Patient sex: M
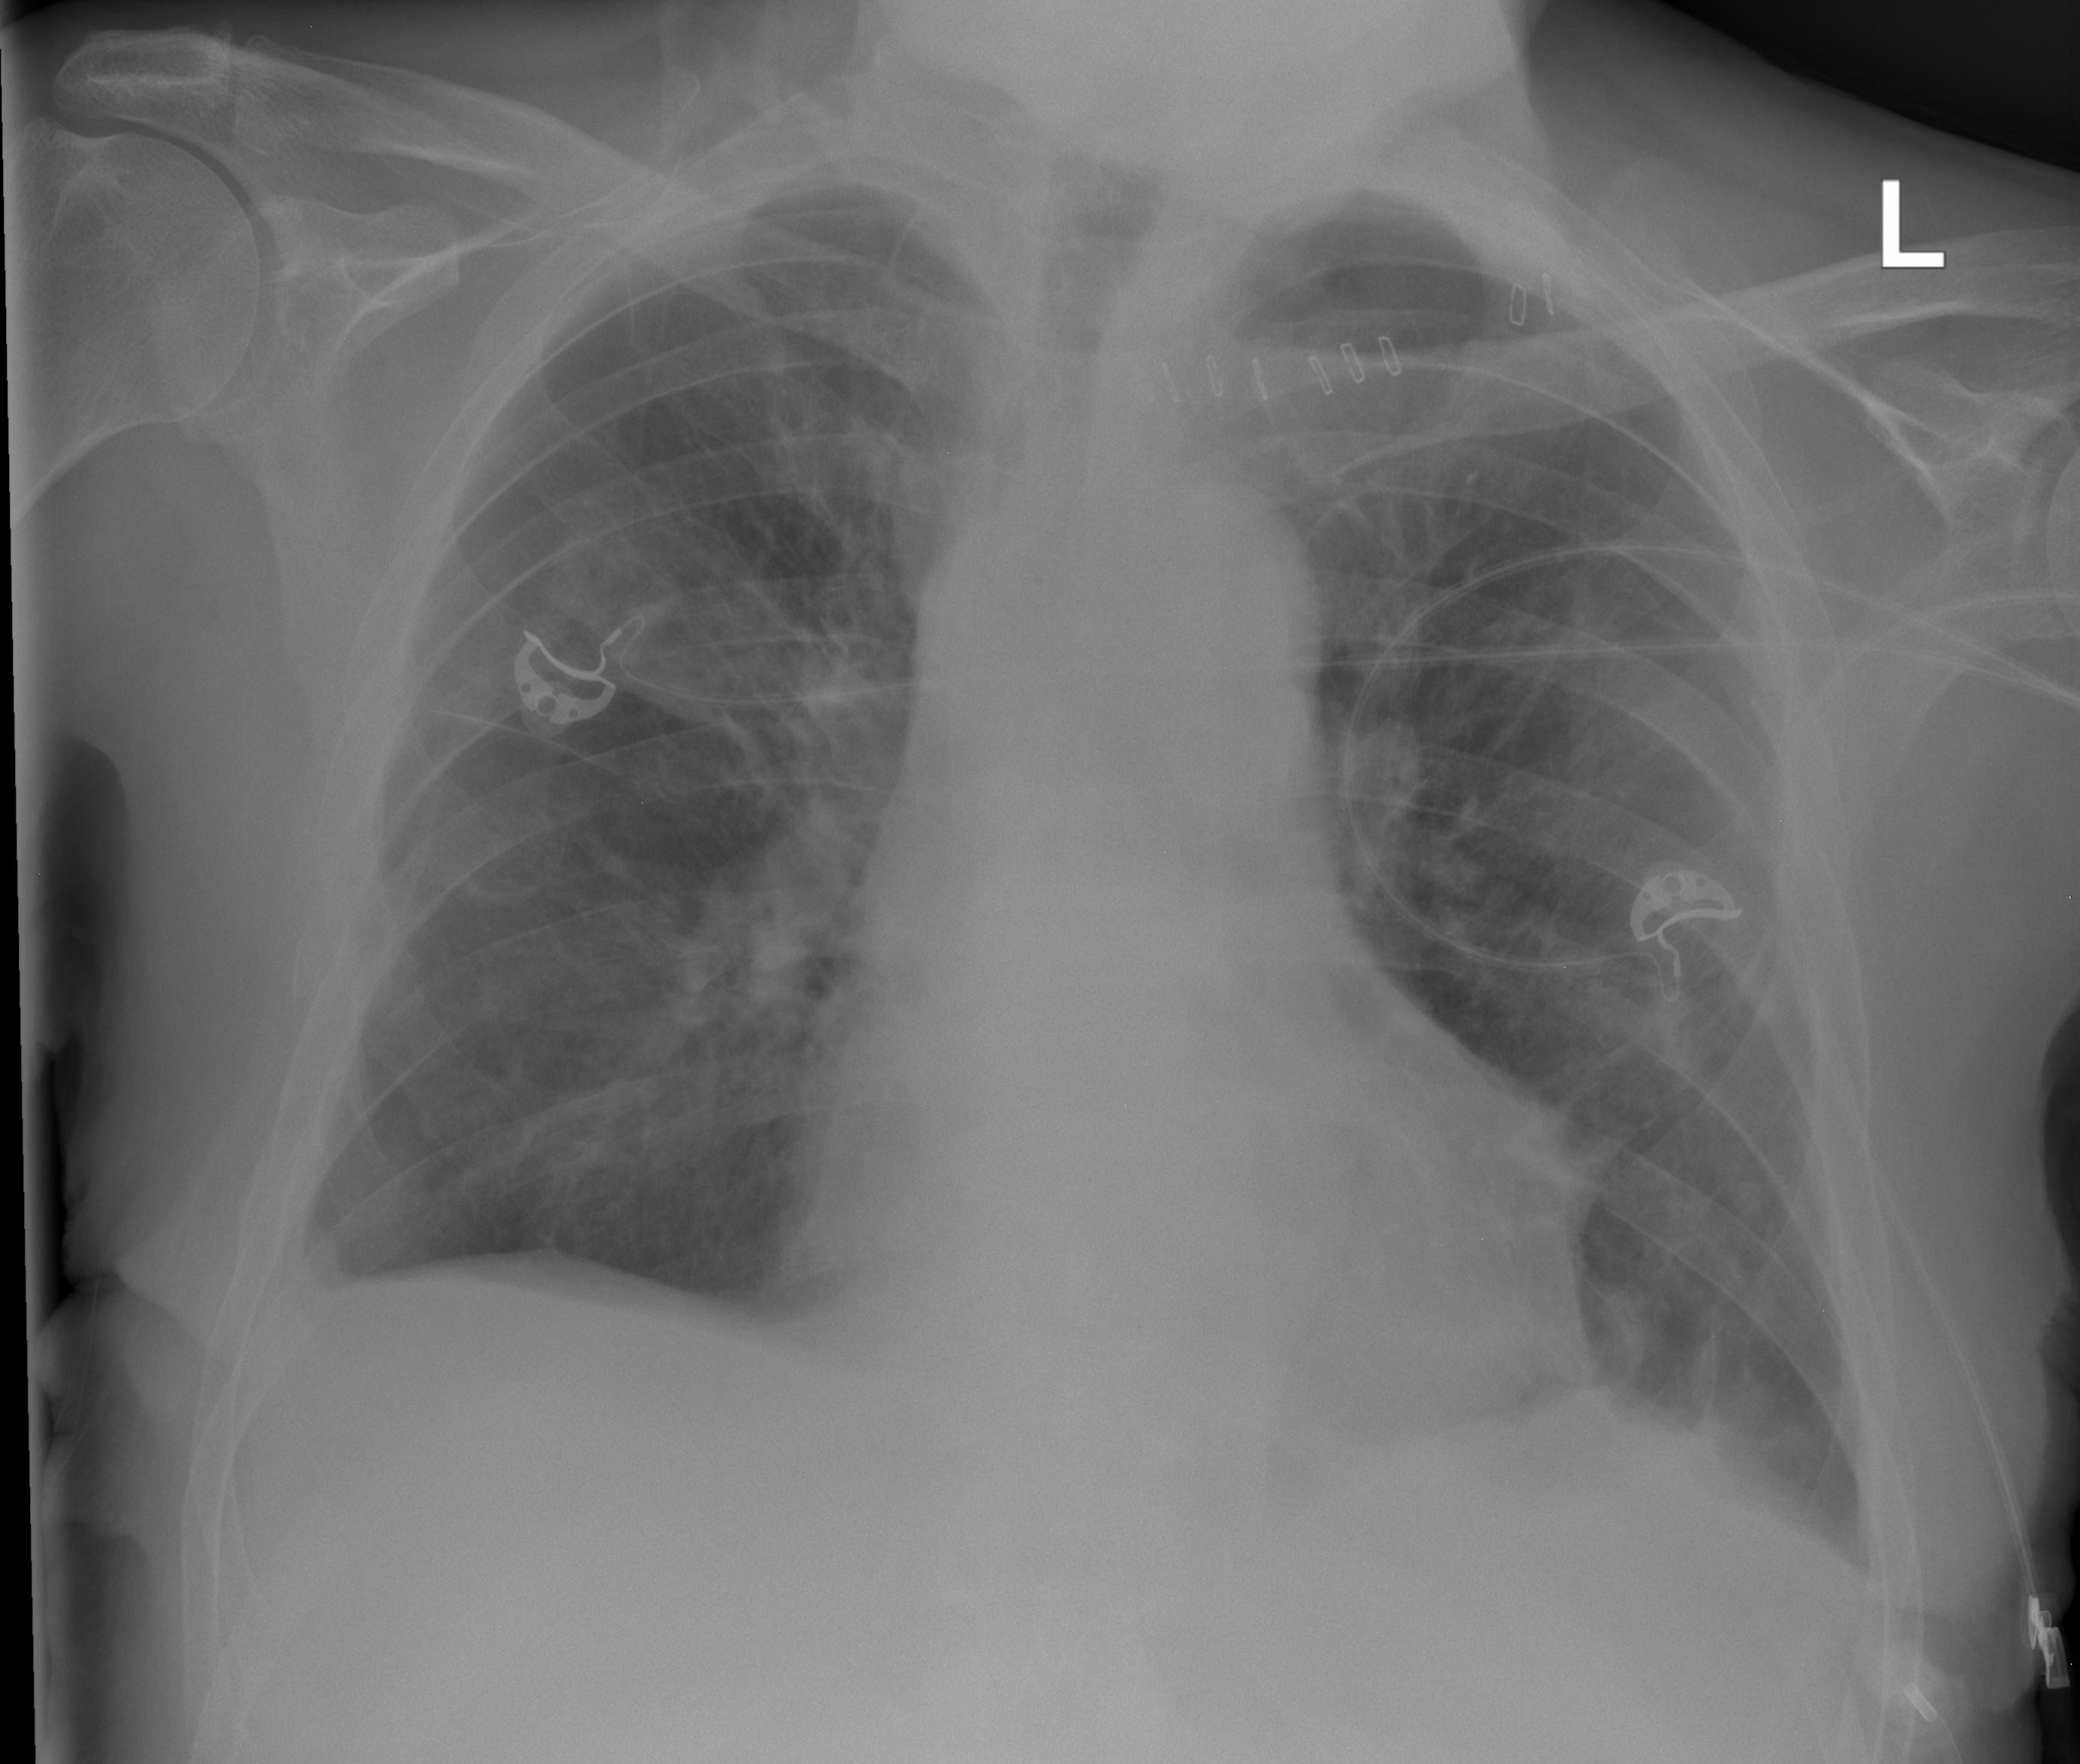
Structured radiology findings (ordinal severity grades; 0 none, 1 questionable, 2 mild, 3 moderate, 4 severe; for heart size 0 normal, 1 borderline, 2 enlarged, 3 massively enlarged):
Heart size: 0
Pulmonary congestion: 0
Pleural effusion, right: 1
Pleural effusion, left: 1
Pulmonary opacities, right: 0
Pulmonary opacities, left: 0
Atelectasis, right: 2
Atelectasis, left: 2